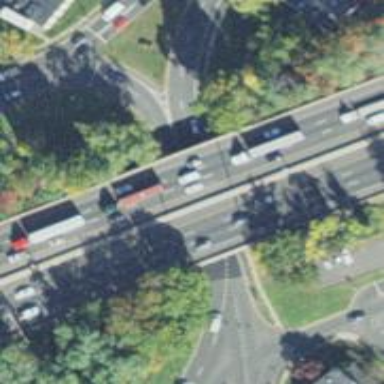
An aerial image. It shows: Asphalt bridge on motorway.